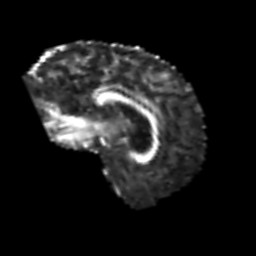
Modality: FA
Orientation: sagittal
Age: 58
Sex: male
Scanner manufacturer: siemens
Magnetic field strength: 3 T
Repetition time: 6.1 s
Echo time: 0.101 s